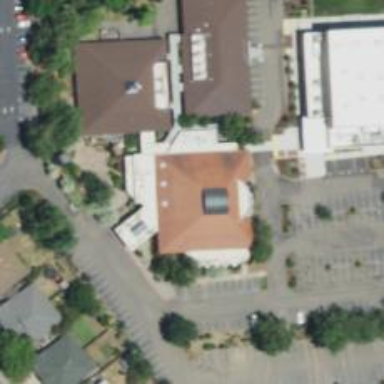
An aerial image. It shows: Place of worship.